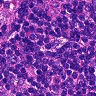
Metastatic tissue present: no